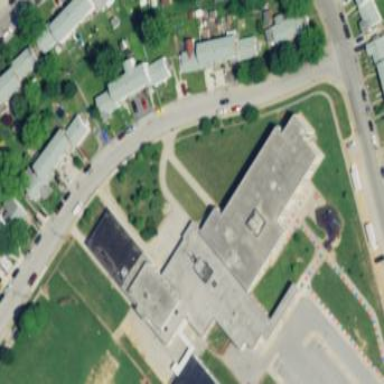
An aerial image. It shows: School building.